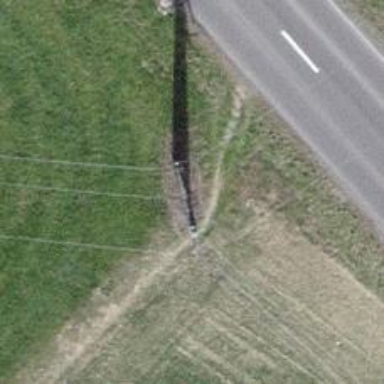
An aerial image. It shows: Road with steps.